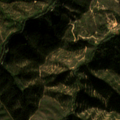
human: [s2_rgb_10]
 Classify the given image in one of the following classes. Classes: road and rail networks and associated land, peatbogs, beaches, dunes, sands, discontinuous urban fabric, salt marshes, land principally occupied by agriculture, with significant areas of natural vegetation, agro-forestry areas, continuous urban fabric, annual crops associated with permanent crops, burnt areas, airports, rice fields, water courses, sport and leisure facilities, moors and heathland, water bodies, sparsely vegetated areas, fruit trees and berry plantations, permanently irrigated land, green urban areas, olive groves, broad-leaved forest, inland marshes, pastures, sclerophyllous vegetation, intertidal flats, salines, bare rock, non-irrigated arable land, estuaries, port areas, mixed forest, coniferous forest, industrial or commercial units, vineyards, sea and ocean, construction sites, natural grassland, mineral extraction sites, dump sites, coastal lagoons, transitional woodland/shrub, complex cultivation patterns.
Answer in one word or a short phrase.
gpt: broad-leaved forest, sclerophyllous vegetation, transitional woodland/shrub